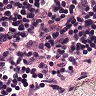
Metastatic tissue present: no